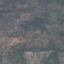
Land use / land cover class: HerbaceousVegetation